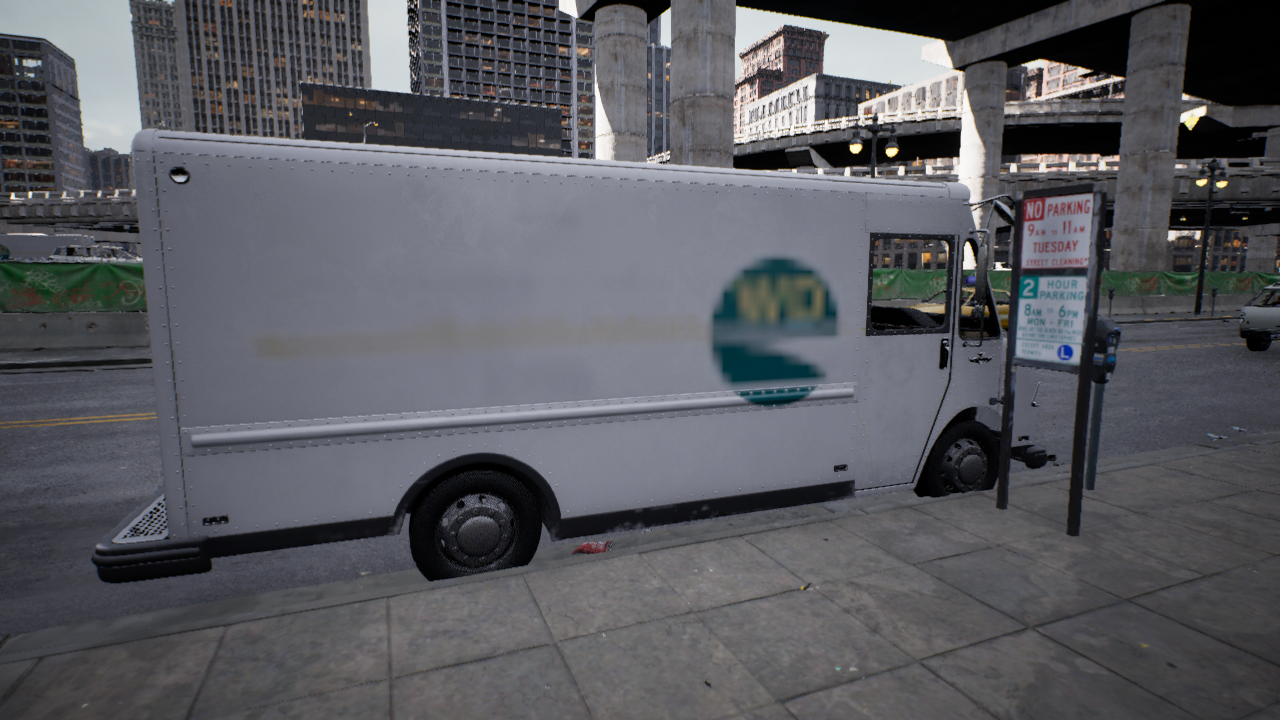
Venue: downtown
Lighting: clear day
Vehicle rig: sedan